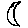
Label: moon